Question: Is it possible to create a curved box-shadow with CSS3? Below is an image of what I am asking about:

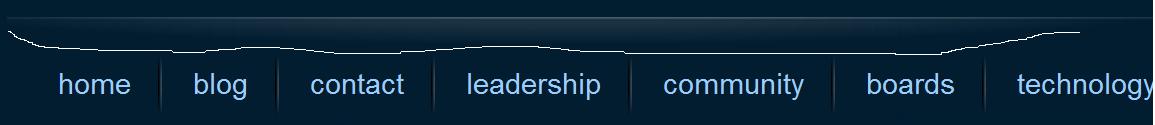
Answer: Kyle Sevenoaks is right but try using gradients:
'''
.rad_gra{
background:-moz-radial-gradient(center, #fff, #adf);
background:-webkit-radial-gradient(center, #fff, #adf);
background:-ms-radial-gradient(center, #fff, #adf);
background:radial-gradient(center, #fff, #adf);
}
.lin_gra{
background:-moz-linear-gradient(top, #fff, #adf);
background:-webkit-linear-gradient(top, #fff, #adf);
background:-ms-linear-gradient(top, #fff, #adf);
background:linear-gradient(top, #fff, #adf); /* W3C Standard */
}
'''